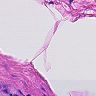
Metastatic tissue present: no